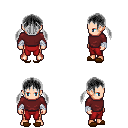
a pixel art fantasy rpg character, male body template, human, light skin, maroon long-sleeve shirt, red pants, gray twin-tailed hairstyle, white cloth bandages, brown slippers, four views (front, back, left, right), 2x2 character sprite sheet, small pixel art, hard edges, no anti-aliasing